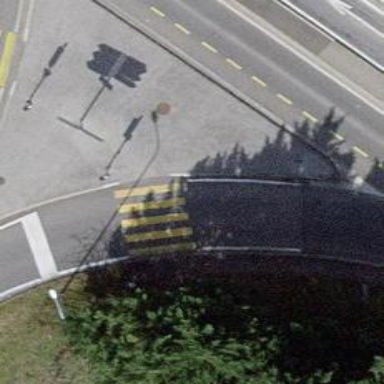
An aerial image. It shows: Crossing with traffic signals.